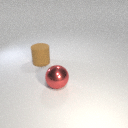
large red metal sphere in front of large brown rubber cylinder